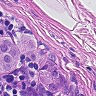
Metastatic tissue present: yes